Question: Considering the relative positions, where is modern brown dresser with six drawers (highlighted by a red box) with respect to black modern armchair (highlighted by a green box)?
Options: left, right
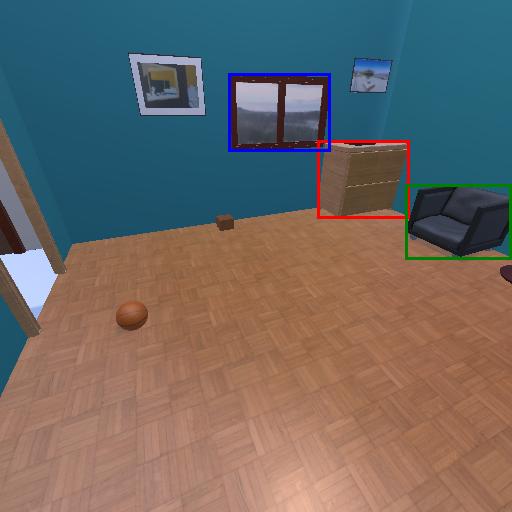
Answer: left